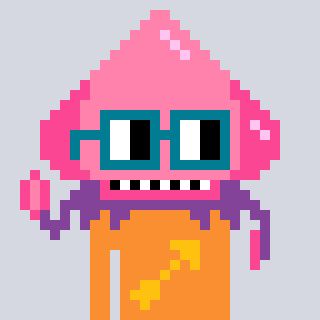
a pixel art character with square dark green glasses, a squid-shaped head and a orange-colored body on a cool background